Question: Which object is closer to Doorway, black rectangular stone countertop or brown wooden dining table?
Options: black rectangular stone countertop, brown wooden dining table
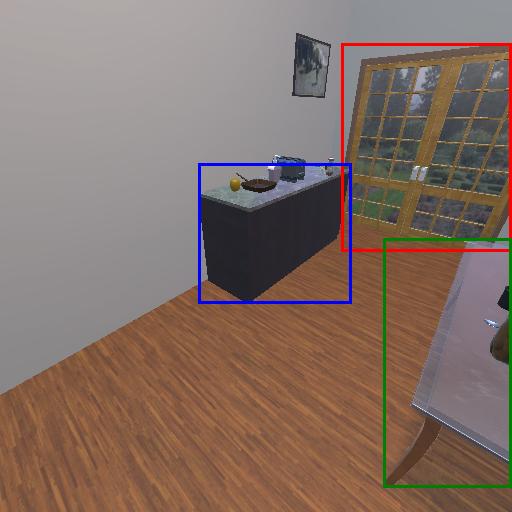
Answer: black rectangular stone countertop